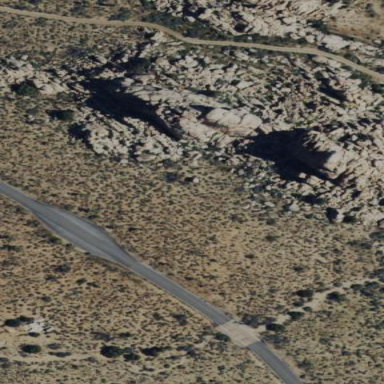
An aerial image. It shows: Landscape dominated by bare rock.